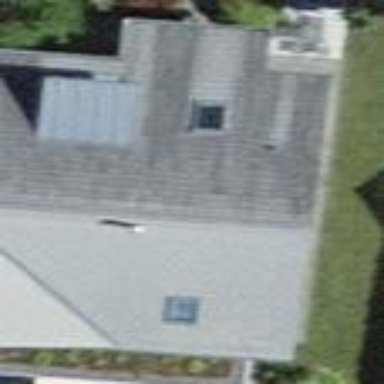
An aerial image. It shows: Simple and straightforward house.